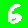
Digit: 6